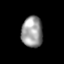
Tissue: lung
Cell type: Endothelial cells
Senescence score: 0.2256
Nuclear area (px): 643
Mean DAPI intensity: 151.9